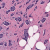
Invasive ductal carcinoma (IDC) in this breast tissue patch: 0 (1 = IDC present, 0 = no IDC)